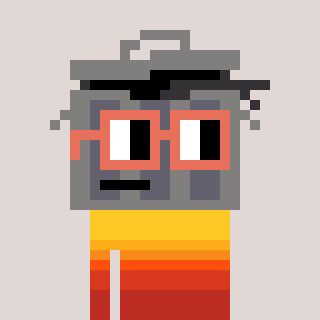
a pixel art character with square orange glasses, a trashcan-shaped head and a teal-colored body on a warm background